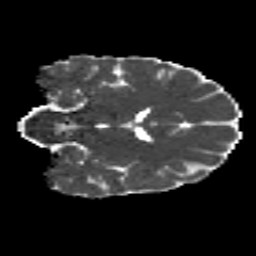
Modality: MD
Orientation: coronal
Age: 21
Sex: male
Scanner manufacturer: siemens
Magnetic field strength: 3 T
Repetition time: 8.8 s
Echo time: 0.085 s